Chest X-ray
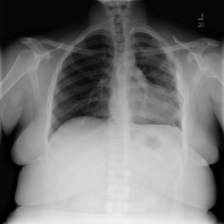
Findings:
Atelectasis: negative
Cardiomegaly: negative
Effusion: positive
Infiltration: negative
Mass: negative
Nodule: negative
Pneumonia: negative
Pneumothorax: negative
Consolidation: negative
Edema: negative
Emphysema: negative
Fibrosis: negative
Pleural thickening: negative
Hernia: negative